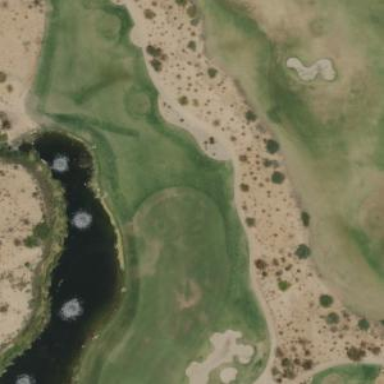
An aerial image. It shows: Rough area on grassy golf course.